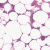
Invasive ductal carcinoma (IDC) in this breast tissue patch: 0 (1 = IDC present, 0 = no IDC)